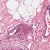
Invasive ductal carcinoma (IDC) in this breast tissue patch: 0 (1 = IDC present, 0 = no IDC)